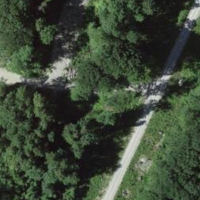
EUNIS habitat code: 43
Species observed at this site:
Euphorbia cyparissias
Verbascum thapsus
Carduus personata